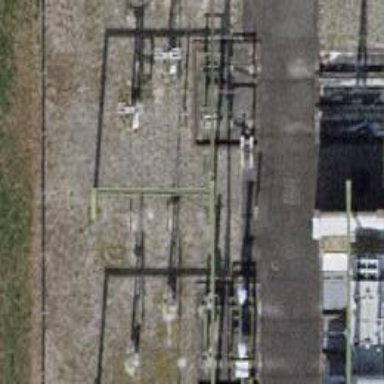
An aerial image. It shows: Insulator used in power systems.